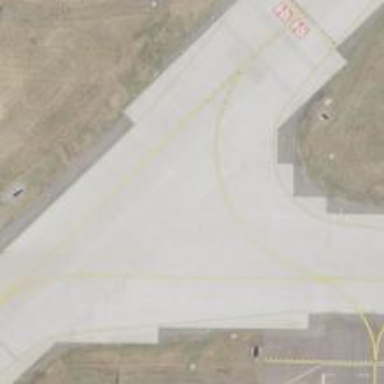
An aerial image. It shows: Image of taxiway at airport.